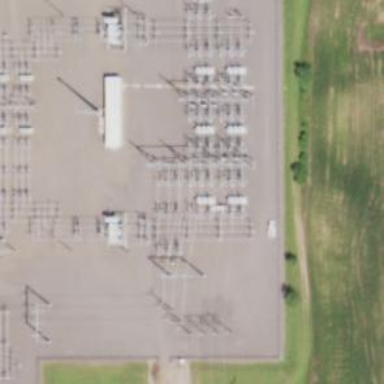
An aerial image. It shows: Switch used for power control.